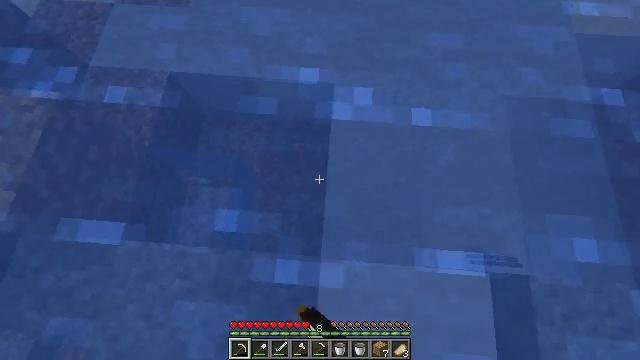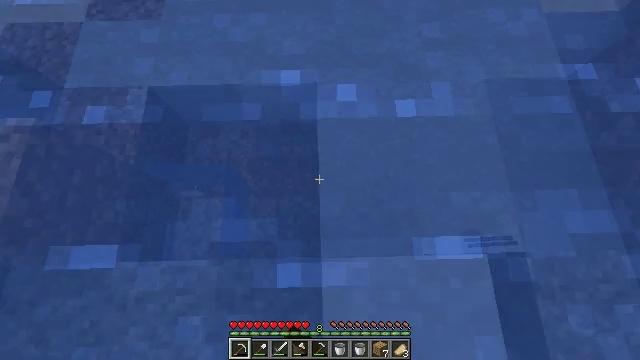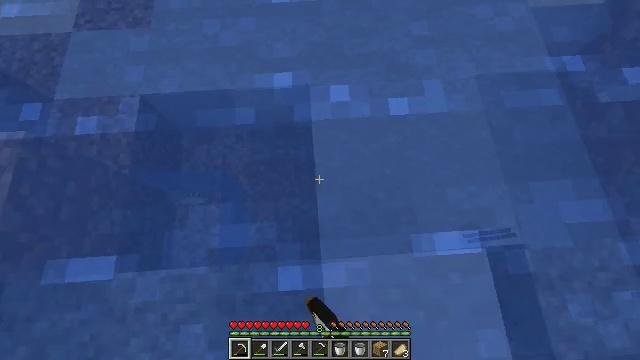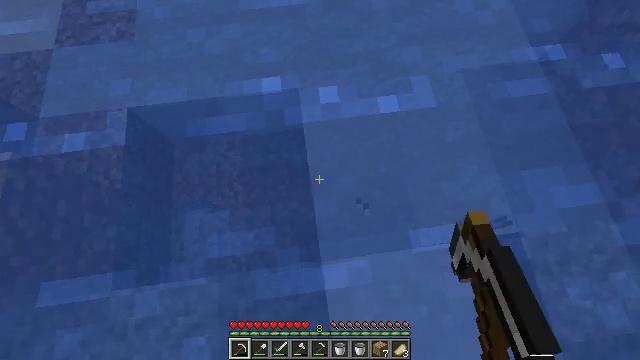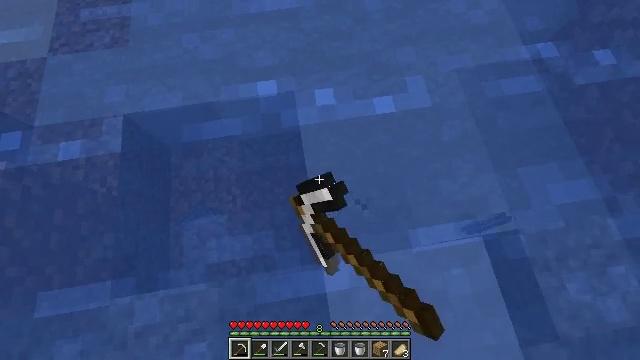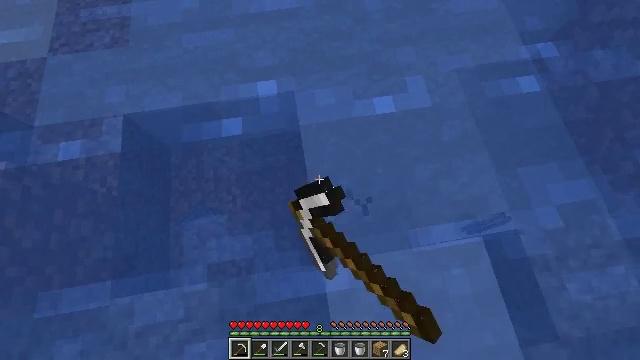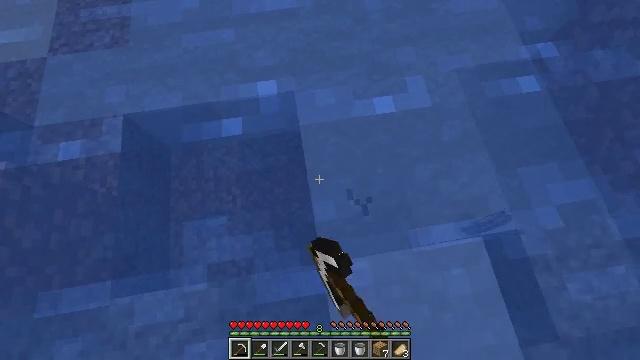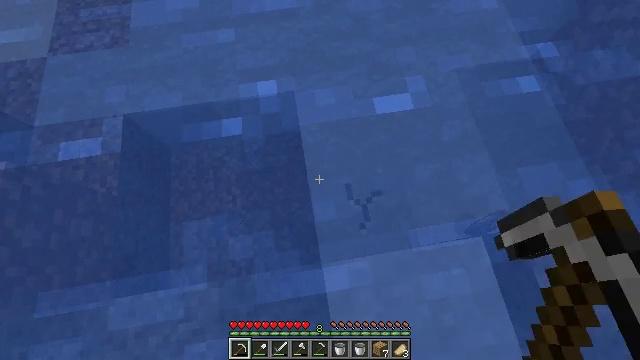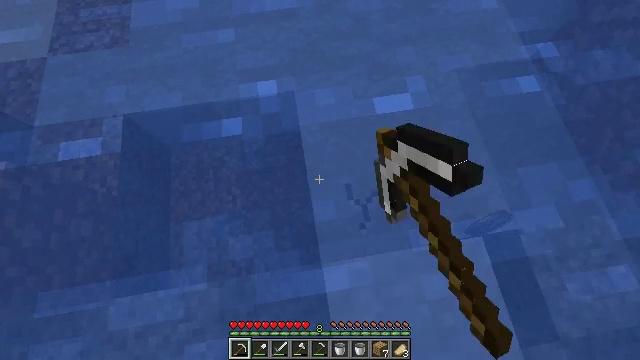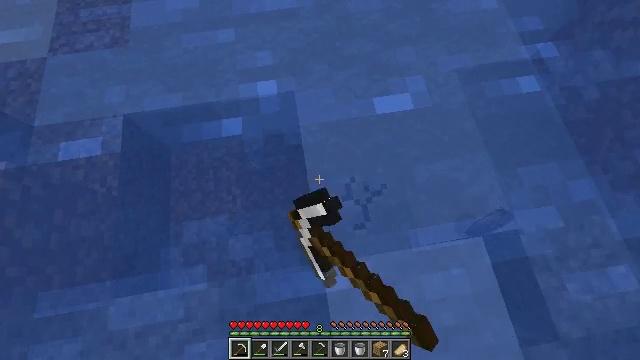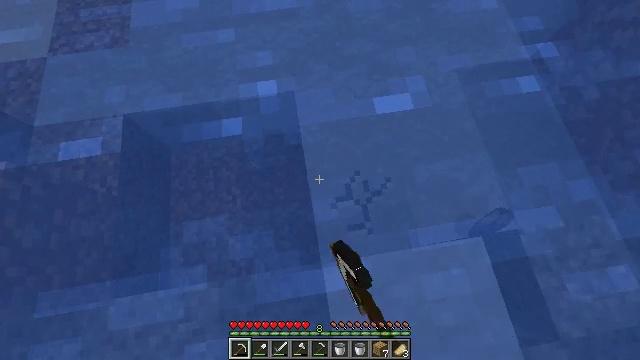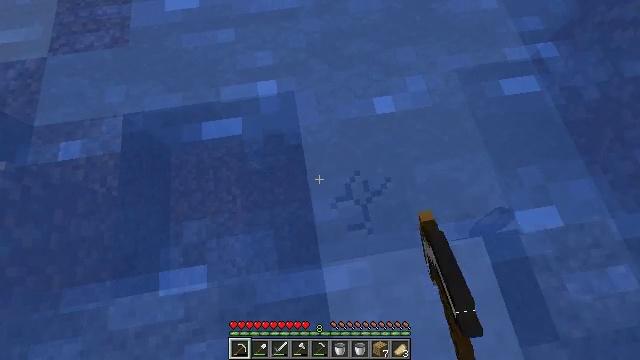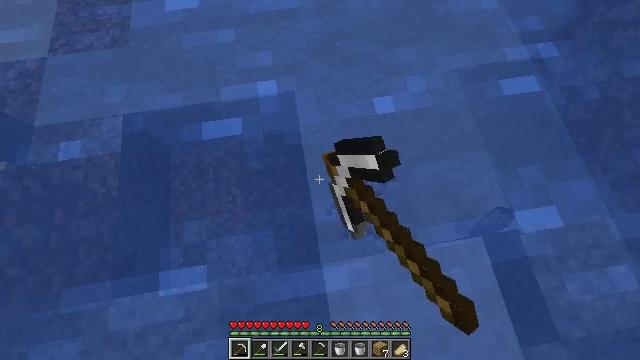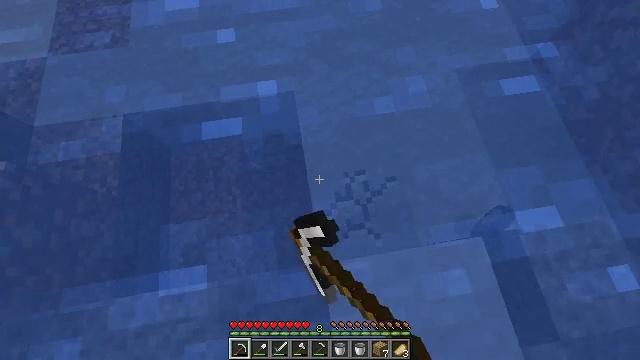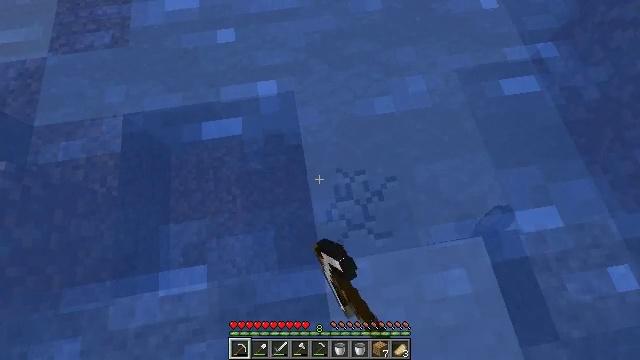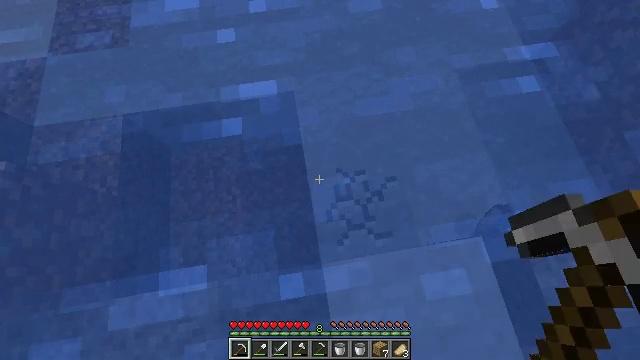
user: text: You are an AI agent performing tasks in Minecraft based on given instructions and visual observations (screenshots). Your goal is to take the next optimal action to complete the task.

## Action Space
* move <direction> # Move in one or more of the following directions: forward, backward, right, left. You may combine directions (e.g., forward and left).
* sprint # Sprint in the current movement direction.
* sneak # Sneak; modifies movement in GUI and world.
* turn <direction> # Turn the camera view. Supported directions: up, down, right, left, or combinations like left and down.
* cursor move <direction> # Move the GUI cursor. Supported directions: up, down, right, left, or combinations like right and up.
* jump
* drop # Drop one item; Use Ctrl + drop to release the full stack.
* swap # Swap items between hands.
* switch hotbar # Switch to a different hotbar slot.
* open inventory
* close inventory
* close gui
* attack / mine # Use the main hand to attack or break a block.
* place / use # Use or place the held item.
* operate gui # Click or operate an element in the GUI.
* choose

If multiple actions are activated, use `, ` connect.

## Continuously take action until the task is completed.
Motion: motion action
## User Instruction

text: Gather clay blocks.
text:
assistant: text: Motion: turn right, attack / mine
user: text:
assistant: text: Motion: turn right, attack / mine
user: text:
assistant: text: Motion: turn right, attack / mine
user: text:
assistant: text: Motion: turn right, attack / mine
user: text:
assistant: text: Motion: attack / mine
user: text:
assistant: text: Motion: attack / mine
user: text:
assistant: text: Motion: attack / mine
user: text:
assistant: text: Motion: attack / mine
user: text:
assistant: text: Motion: attack / mine
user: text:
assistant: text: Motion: attack / mine
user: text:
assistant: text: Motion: attack / mine
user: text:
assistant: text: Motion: attack / mine
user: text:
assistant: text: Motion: attack / mine
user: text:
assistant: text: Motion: attack / mine
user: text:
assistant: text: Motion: attack / mine
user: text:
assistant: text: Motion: attack / mine
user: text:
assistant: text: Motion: attack / mine
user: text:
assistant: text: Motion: attack / mine
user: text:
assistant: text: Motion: turn up, attack / mine
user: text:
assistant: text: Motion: attack / mine
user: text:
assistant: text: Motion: attack / mine
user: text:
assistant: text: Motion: turn right and up, attack / mine
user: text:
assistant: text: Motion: turn right and up, attack / mine
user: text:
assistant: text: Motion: turn right and up, attack / mine
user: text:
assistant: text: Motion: turn right and up, attack / mine
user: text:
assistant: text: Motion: turn right, attack / mine
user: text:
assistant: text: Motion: attack / mine
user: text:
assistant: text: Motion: attack / mine
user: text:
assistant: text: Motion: attack / mine
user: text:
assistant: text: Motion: attack / mine